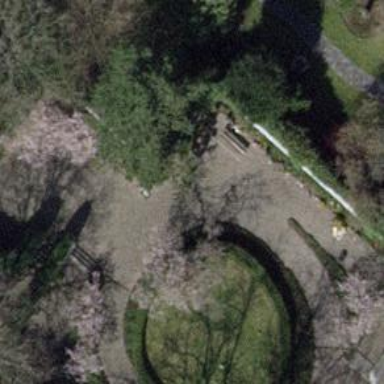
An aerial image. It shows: Brown bench.